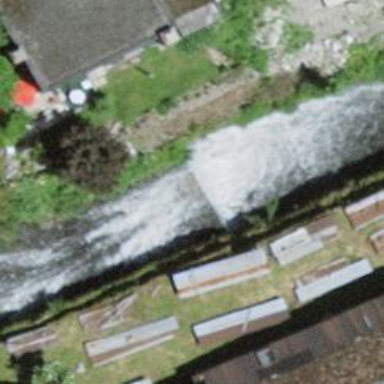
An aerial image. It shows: Retaining wall.